Aerial crown-view tile of a tropical tree (Barro Colorado Island, Panama), acquired 20250512:
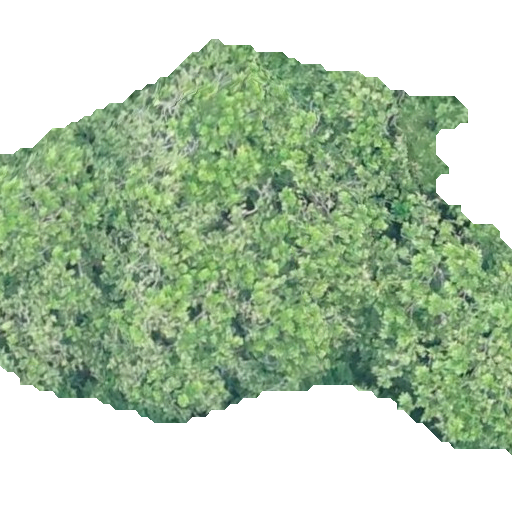
Species: Anacardium excelsum
GBIF accepted scientific name: Anacardium excelsum
Crown area: 246.604 m²